Question: I have created a grid-view, in which I am displaying images. I am trying to re-create the look from the Application: 2048. However, I am experiencing several issues with the way it looks. The images are appearing as a 3x3 Grid, which is correct, however, for some reason the columns have massive gaps in between them. Here is my GridView XML:
'''
<?xml version="1.0" encoding="utf-8"?>
<GridView xmlns:android="http://schemas.android.com/apk/res/android"
android:id="@+id/grid_view"
android:layout_width="wrap_content"
android:layout_height="wrap_content"
android:layout_gravity="center"
android:horizontalSpacing="10dp"
android:numColumns="3"
android:verticalSpacing="10dp" >
</GridView>
'''
And here is the ImageAdapter:
'''
package view;
import android.content.Context;
import android.view.View;
import android.view.ViewGroup;
import android.widget.BaseAdapter;
import android.widget.GridView;
import android.widget.ImageView;
import big.sound.soundtapper.R;
public class ImageAdapter extends BaseAdapter {
private Context mContext;
// Keep all Images in array
public Integer[] mThumbIds = { // 9 Tiles
R.drawable.bev_tile_default, R.drawable.bev_tile_default,
R.drawable.bev_tile_default, R.drawable.bev_tile_default,
R.drawable.bev_tile_default, R.drawable.bev_tile_default,
R.drawable.bev_tile_default, R.drawable.bev_tile_default,
R.drawable.bev_tile_default };
// Constructor
public ImageAdapter(Context c) {
mContext = c;
}
@Override
public int getCount() {
return mThumbIds.length;
}
@Override
public Object getItem(int position) {
return mThumbIds[position];
}
@Override
public long getItemId(int position) {
return 0;
}
@Override
public View getView(int position, View convertView, ViewGroup parent) {
ImageView imageView = new ImageView(mContext);
imageView.setImageResource(mThumbIds[position]);
imageView.setScaleType(ImageView.ScaleType.CENTER_CROP);
imageView.setLayoutParams(new GridView.LayoutParams(120, 120));
return imageView;
}
}
'''
I am trying to centre the table to the page, and get rid of the large Spaces between the columns.
Screenshot:

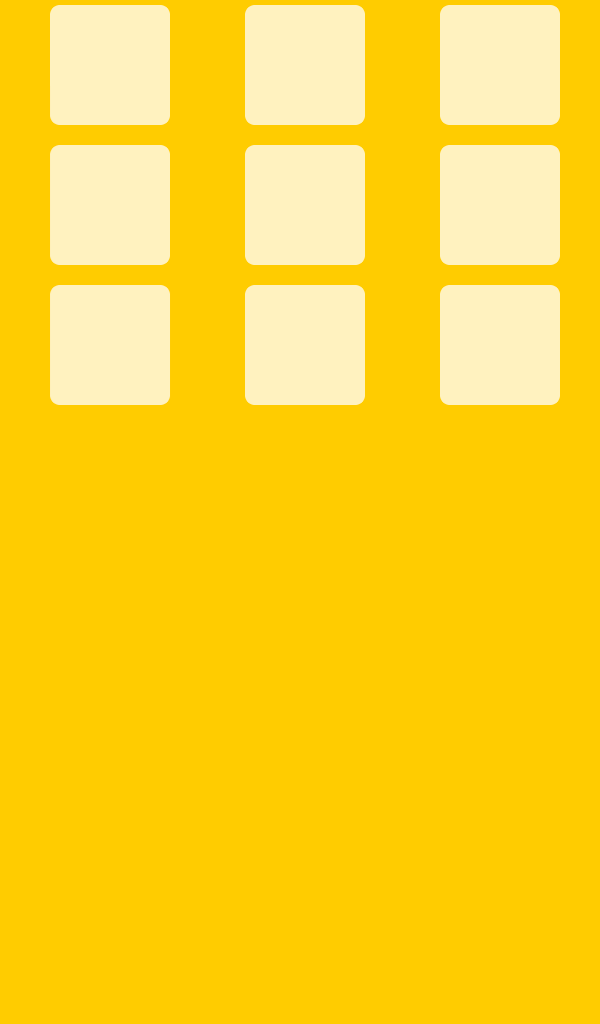
Answer: Its working good for me...
'''
<GridView
android:id="@+id/gridview"
android:layout_width="fill_parent"
android:layout_height="fill_parent"
android:columnWidth="90dp"
android:numColumns="auto_fit"
android:verticalSpacing="10dp"
android:horizontalSpacing="10dp"
android:stretchMode="columnWidth"
android:gravity="center"
'''
/>